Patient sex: M
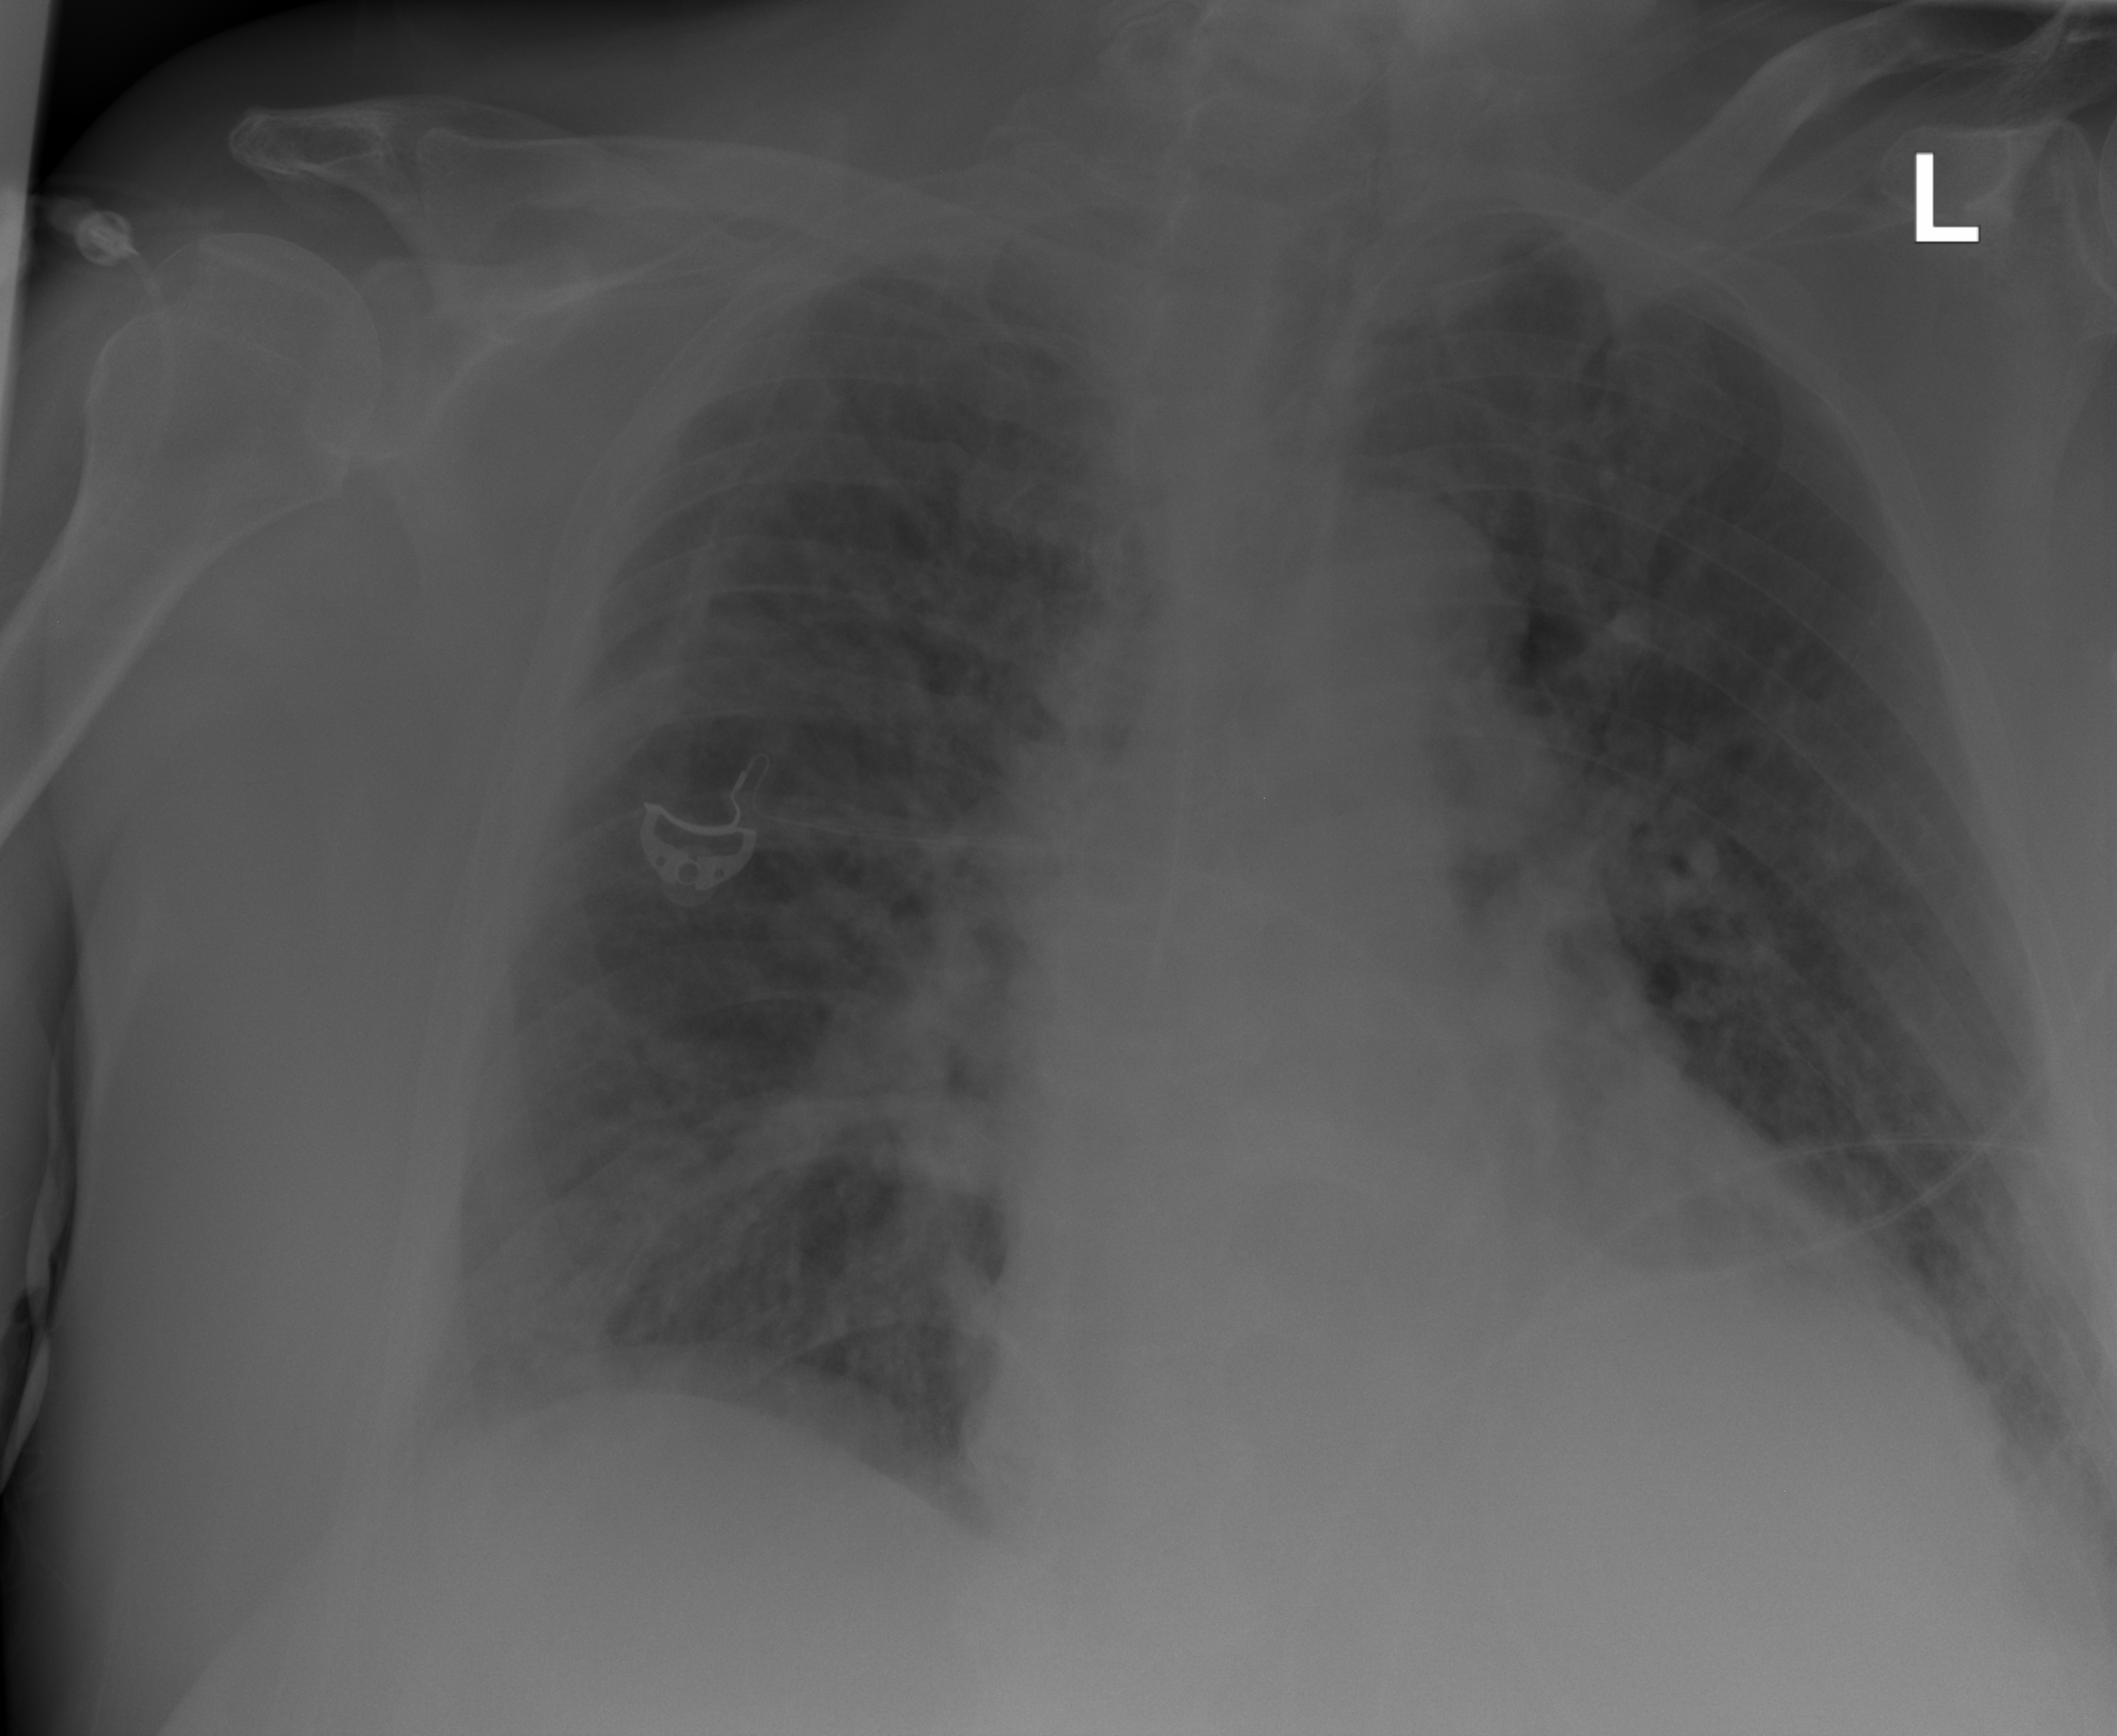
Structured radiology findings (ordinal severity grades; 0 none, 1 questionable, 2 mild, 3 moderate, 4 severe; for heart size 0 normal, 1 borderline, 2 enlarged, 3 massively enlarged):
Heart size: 0
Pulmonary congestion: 3
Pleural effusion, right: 0
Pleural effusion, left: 1
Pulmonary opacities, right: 0
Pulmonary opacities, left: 0
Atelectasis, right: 2
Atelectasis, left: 2